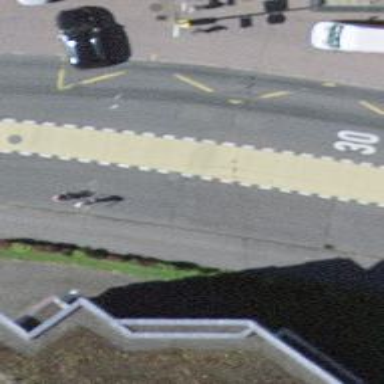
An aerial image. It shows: Trolleybus stop position for public transport.